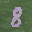
Label: 8